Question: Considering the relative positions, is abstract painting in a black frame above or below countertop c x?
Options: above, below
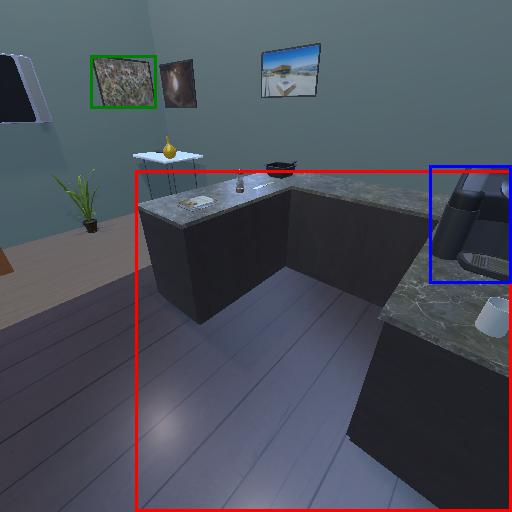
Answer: above